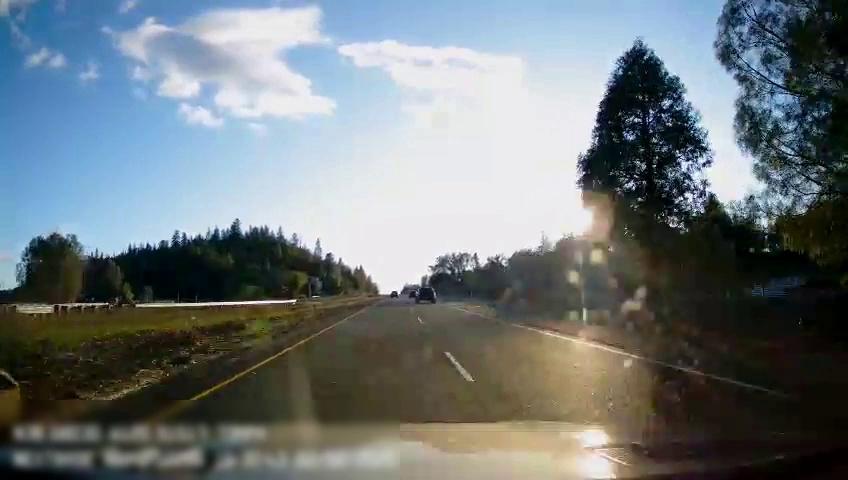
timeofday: Day
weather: Sunny
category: Drivable Space
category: Vehicles | Truck
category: Lanes | Current Lane
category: Lanes | Current Lane
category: Lanes | Alternate Lane